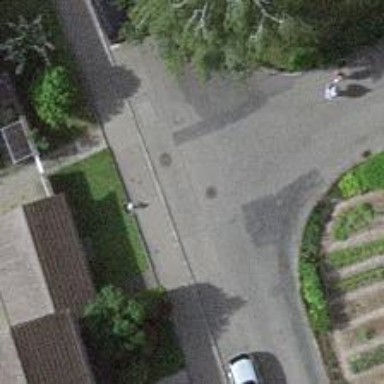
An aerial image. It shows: Kerb barrier.